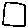
Label: square